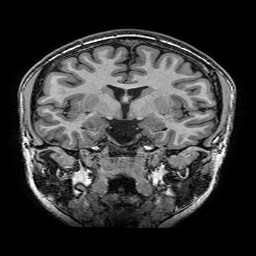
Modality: T1w
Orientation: sagittal
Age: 21
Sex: female
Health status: healthy